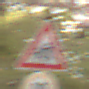
Verkehrszeichen: KinderRechts
Zusatzzeichen unten: Geschwindigkeit10
Umgebung: Outdoor, Nature
Tageszeit: MorningAfternoon
Wetter: Overcast
Licht: Natural
Jahreszeit: Winter
Kontrast: LowContrast